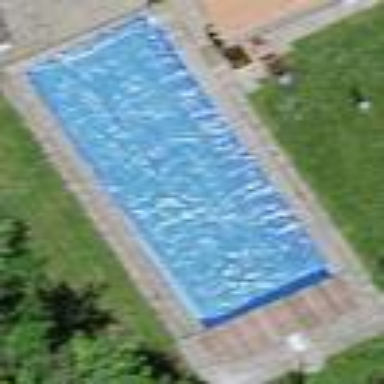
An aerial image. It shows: Swimming pool located in leisure land.